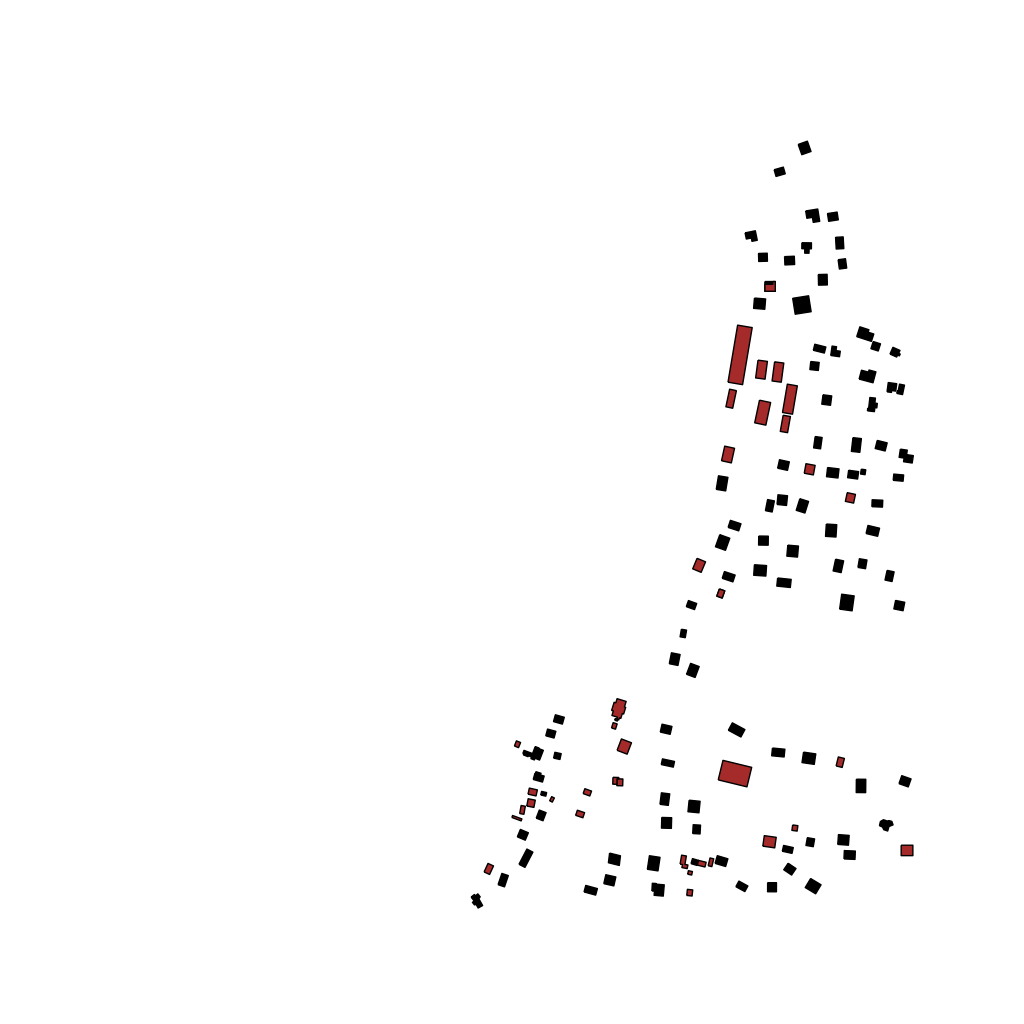
Tags: overhead vector_map, business, industrial, recreation, individual_rise, density_2, Building, Facility, 1.0 km²